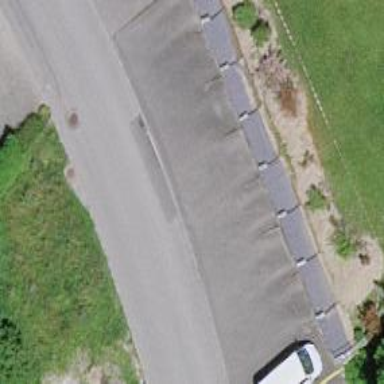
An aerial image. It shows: Group of garages.